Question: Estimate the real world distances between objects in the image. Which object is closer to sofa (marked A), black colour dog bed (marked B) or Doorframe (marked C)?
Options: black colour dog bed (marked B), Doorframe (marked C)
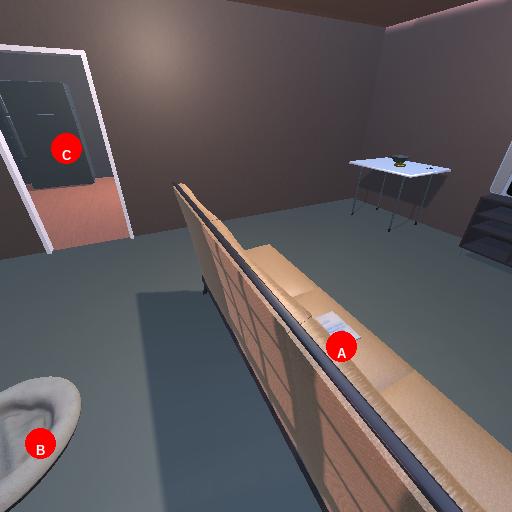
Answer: black colour dog bed (marked B)